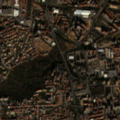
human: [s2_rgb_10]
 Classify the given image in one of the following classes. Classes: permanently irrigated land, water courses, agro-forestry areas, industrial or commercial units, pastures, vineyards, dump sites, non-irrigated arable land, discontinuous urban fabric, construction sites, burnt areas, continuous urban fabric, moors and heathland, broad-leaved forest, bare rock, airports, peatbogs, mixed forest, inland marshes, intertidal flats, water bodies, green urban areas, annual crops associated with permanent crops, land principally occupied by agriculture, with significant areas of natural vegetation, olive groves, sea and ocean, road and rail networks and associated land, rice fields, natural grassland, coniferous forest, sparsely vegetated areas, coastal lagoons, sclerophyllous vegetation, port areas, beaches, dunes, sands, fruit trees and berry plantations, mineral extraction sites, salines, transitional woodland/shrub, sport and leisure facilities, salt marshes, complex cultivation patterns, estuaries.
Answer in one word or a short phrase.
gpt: continuous urban fabric, discontinuous urban fabric, industrial or commercial units, annual crops associated with permanent crops